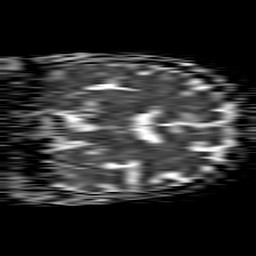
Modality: ADC
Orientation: coronal
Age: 67
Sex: female
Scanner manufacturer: philips
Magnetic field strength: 1.5 T
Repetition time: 4.6 s
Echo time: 0.08517 s